Interaction volume radius: 5 \u00c5
Interaction volume height: 30 \u00c5
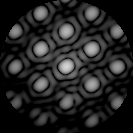
Disorder parameter: 0.07398